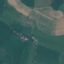
Label: Pasture